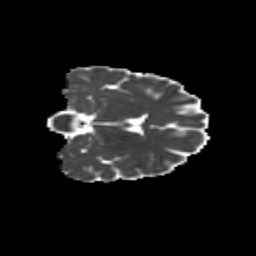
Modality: MD
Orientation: coronal
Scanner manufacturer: siemens
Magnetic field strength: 3 T
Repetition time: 9.2 s
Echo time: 0.084 s